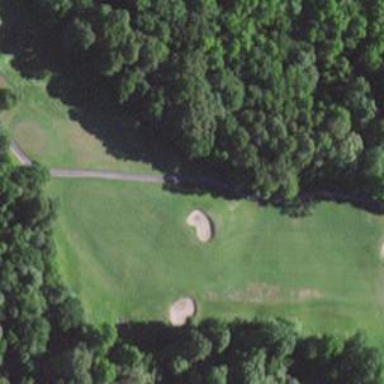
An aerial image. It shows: Area with grass used as rough in golf course.